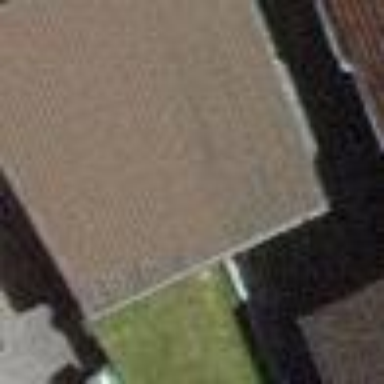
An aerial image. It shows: View of roof of building.